Interaction volume radius: 10 \u00c5
Interaction volume height: 20 \u00c5
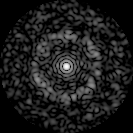
Disorder parameter: 0.773